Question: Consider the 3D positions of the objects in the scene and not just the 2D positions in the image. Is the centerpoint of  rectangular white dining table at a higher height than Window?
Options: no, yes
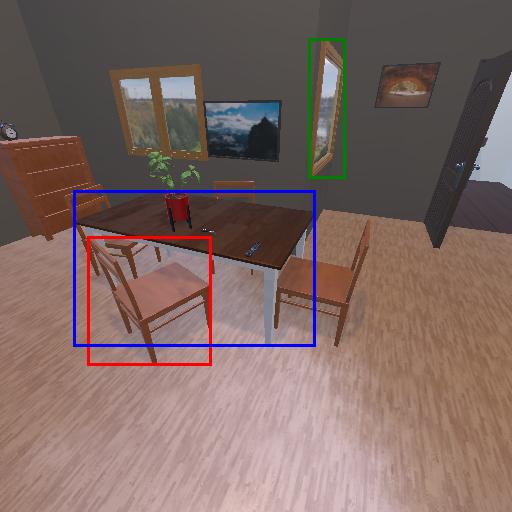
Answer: no